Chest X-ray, AP view. Patient: 31 years old, sex M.
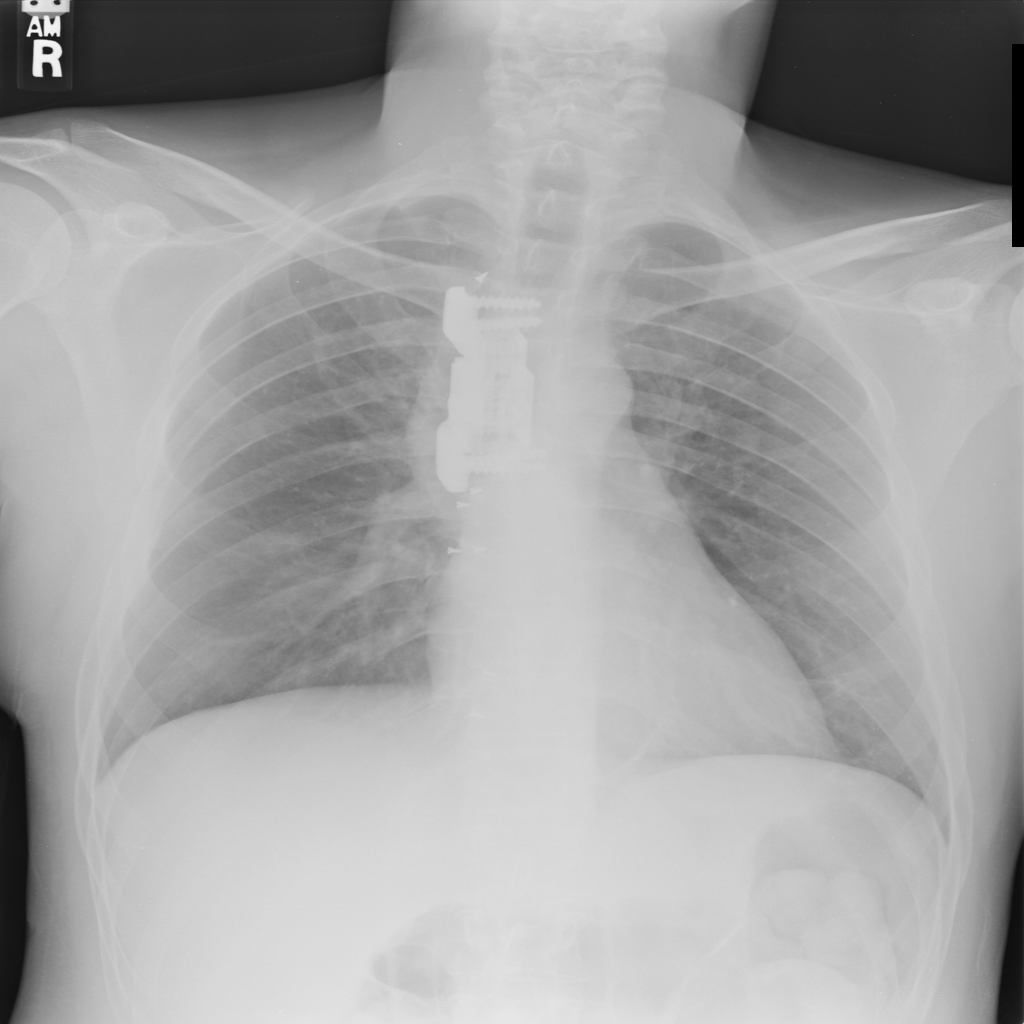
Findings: No Finding